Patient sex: M
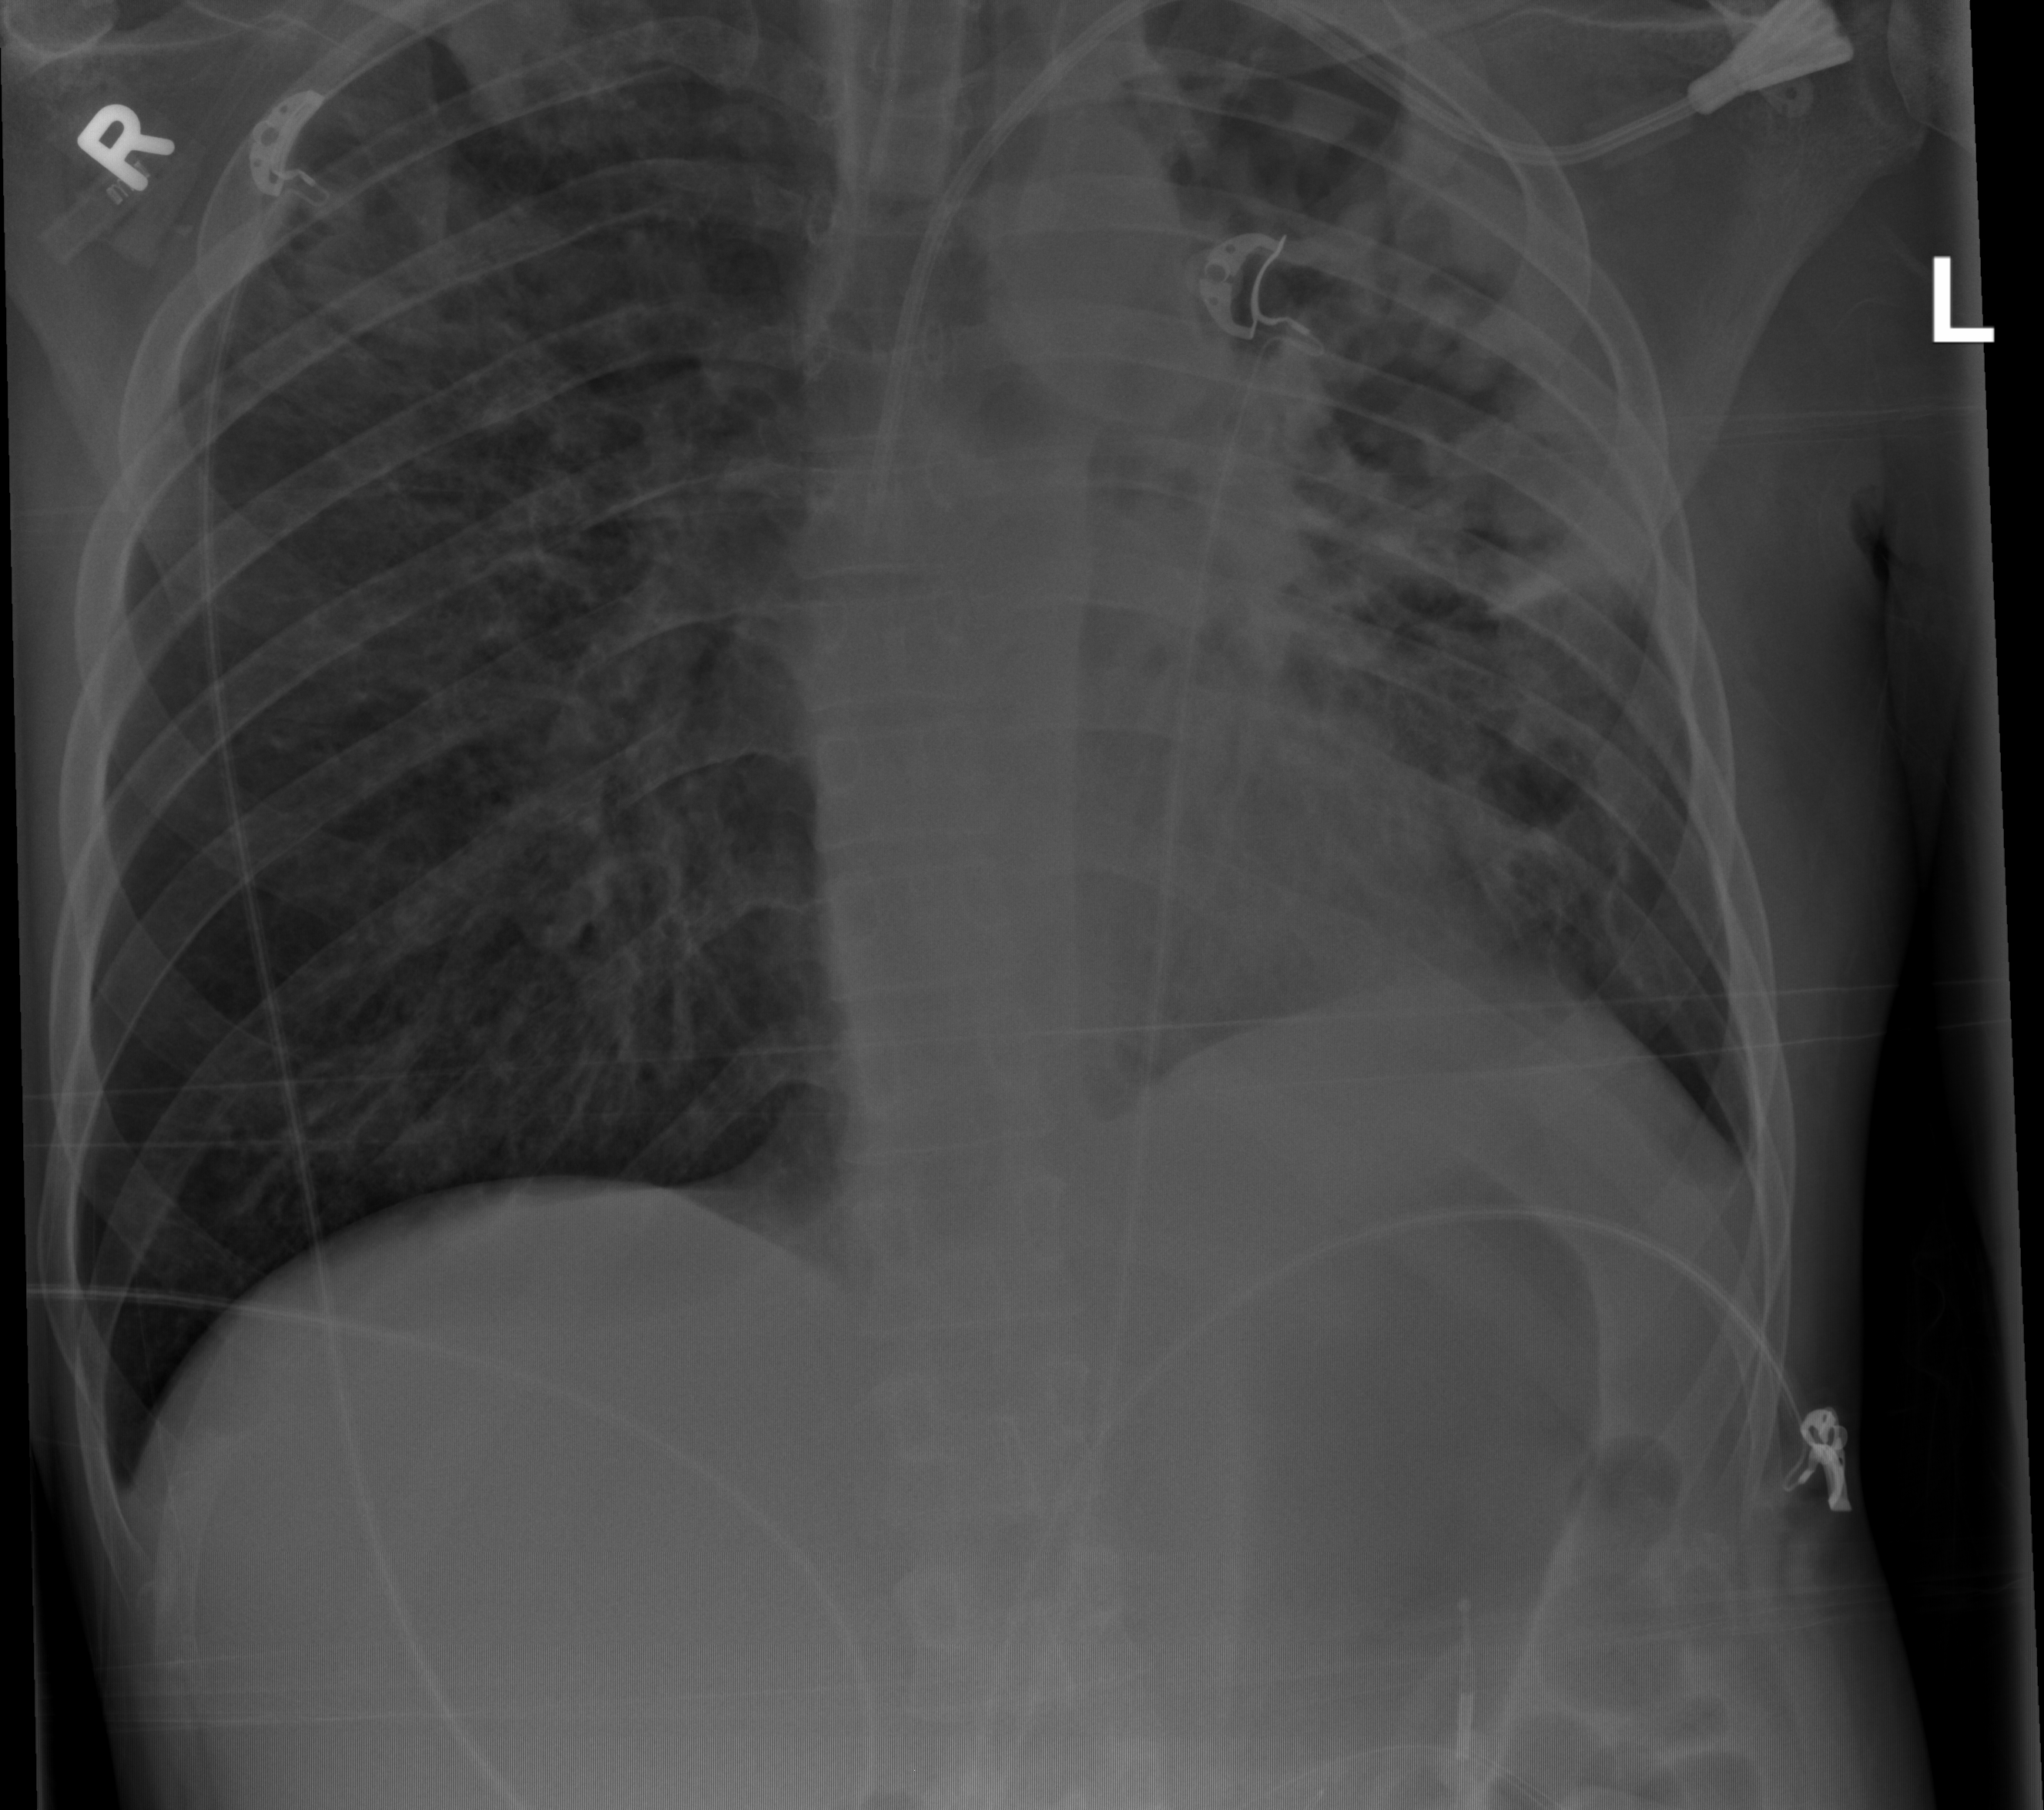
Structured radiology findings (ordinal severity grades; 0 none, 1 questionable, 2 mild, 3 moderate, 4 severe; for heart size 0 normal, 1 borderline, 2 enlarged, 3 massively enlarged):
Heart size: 1
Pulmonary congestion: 0
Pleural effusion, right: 0
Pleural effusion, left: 2
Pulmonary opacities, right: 3
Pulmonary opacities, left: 3
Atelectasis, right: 2
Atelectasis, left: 3